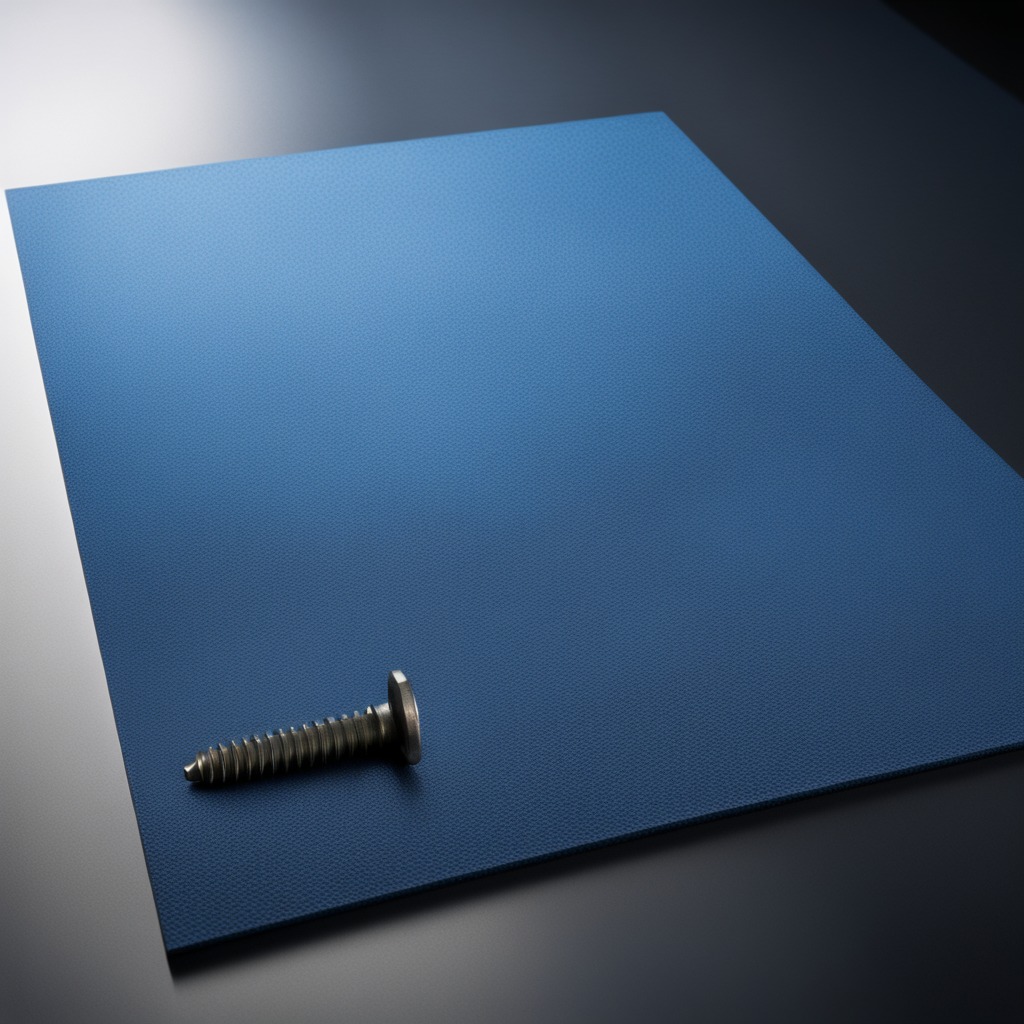
A metal screw lies on a clean granite tabletop covered with a blue rubber mat inside a workshop under bright overhead lighting crisp shadows high clarity worn but beneath the mat